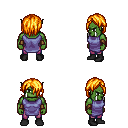
a pixel art fantasy rpg character, male body template, orc, green skin, chain tabard jacket, magenta pants, light blonde bangs hairstyle, cloth bracers, black shoes, four views (front, back, left, right), 2x2 character sprite sheet, small pixel art, hard edges, no anti-aliasing